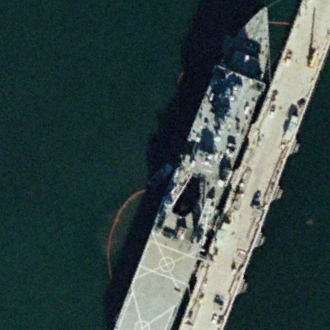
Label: combat